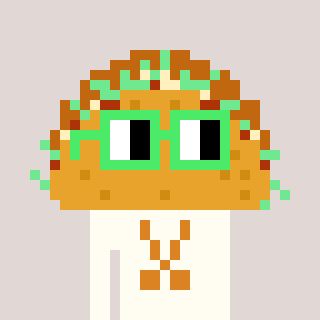
a pixel art character with square light green glasses, a taco-shaped head and a grayscale-colored body on a warm background